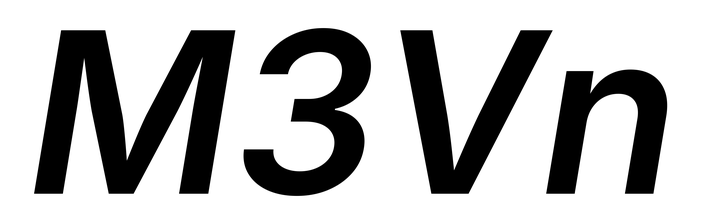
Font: Inter-Italic_SemiBold_Italic